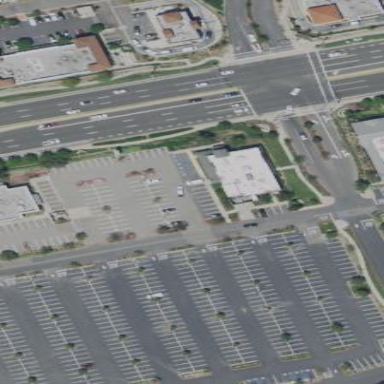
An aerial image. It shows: Parking area.